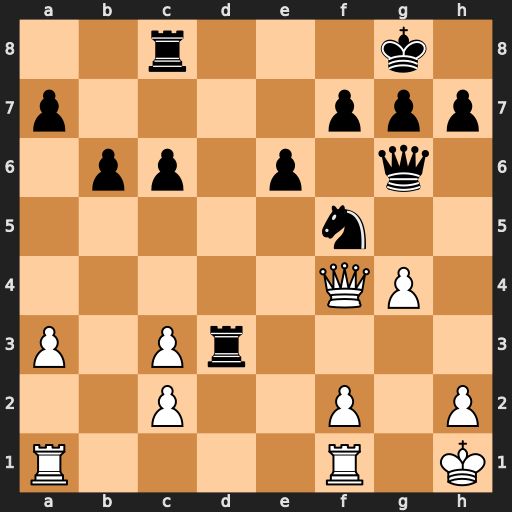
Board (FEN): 2r3k1/p4ppp/1pp1p1q1/5n2/5QP1/P1Pr4/2P2P1P/R4R1K
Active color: w
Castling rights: -
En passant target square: -
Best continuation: gxf5 Qf6 cxd3